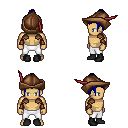
a pixel art fantasy rpg character, male body template, human, tanned skin, leather shoulder armor, white pants, blue short topknot hairstyle, leather cap, leather bracers, black shoes, four views (front, back, left, right), 2x2 character sprite sheet, small pixel art, hard edges, no anti-aliasing